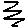
Label: zigzag